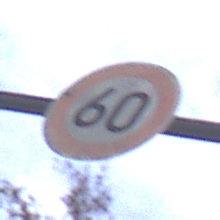
Verkehrszeichen: Geschwindigkeit60
Umgebung: Outdoor, Urban
Tageszeit: MorningAfternoon
Wetter: PartlyCloudy
Licht: Natural
Jahreszeit: NotSpecified
Kontrast: LowContrast